Question:
'''
import csv
result = {}
with open('1000 Records.csv', 'r') as csv_file:
csv_reader = csv.reader(csv_file)
for row in csv_reader:
year_of_joining = row[17]
half_of_joining = row[16]
if not year_of_joining in result:
result[year_of_joining] = {half_of_joining: half_of_joining}
else:
result[year_of_joining].update({half_of_joining: half_of_joining})
'''
the output I want that is like in the year 1980 people who join in 1st half and 2nd half in dictionary form
like this {1980:{H1:3, H2:0}, 1981:{H1:7, H2:8},.....}
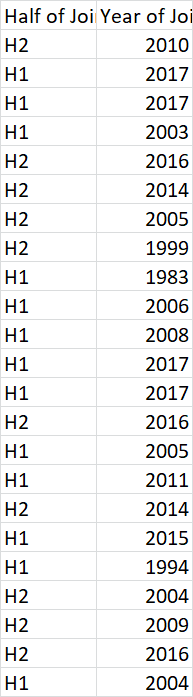
Answer: You're close, but you need to set '0' somewhere, and accumulate some results
'''
import csv
result = {}
with open('records.csv') as csv_file:
csv_reader = csv.DictReader(csv_file)
for row in csv_reader:
year_of_joining = int(row['Year of Join'])
half_of_joining = row['Half of Join']
if year_of_joining not in result:
result[year_of_joining] = {'H1': 0, 'H2': 0}
result[year_of_joining][half_of_joining] += 1
'''